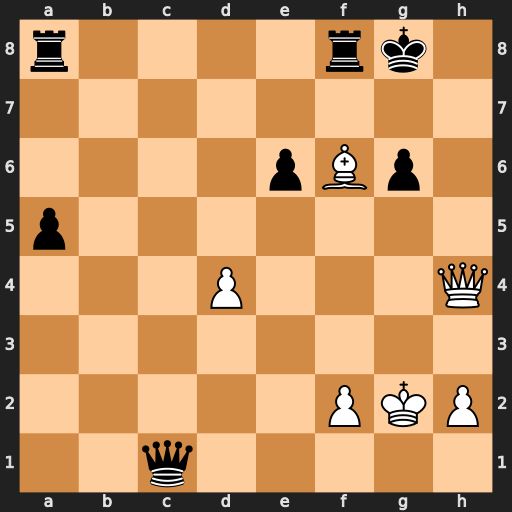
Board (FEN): r4rk1/8/4pBp1/p7/3P3Q/8/5PKP/2q5
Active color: w
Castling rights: -
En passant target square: -
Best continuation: Qh8+ Kf7 Qg7+ Ke8 Qe7#